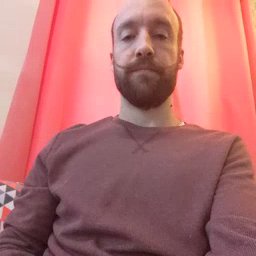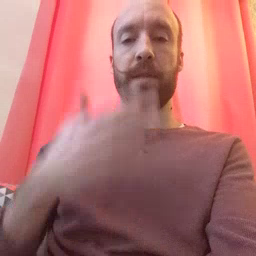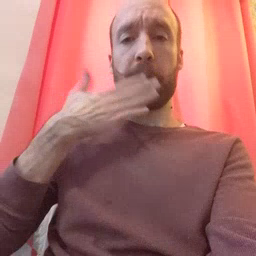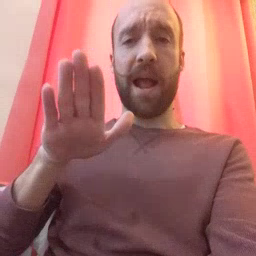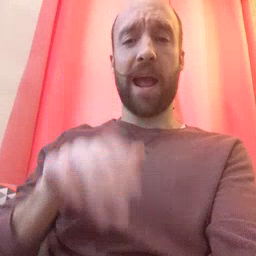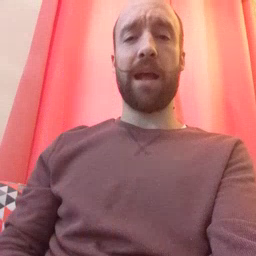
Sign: bad